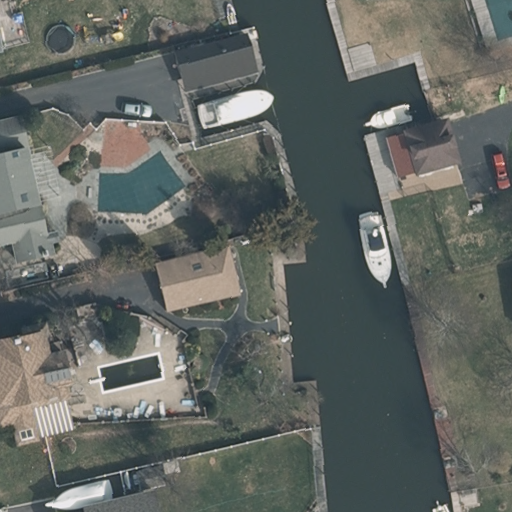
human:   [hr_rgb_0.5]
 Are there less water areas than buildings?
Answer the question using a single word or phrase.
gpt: yes

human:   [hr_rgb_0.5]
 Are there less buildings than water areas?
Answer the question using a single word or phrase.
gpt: no

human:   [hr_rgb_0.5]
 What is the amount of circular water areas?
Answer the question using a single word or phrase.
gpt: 0

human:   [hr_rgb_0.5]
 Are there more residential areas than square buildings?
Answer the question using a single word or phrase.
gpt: no

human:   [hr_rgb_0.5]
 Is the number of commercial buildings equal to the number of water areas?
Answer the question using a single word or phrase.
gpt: no

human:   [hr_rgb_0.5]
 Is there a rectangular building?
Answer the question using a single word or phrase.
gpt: yes

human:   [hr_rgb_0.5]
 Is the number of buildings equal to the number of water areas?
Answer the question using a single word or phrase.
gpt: no

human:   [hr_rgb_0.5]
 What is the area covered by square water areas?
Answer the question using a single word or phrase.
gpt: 0m2

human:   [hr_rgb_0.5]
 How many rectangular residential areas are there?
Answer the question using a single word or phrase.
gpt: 1

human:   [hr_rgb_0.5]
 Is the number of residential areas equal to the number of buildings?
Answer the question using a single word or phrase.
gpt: no

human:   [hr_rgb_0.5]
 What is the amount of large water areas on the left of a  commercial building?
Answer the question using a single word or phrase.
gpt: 0

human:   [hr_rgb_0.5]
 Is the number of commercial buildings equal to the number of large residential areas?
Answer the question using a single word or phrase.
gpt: no

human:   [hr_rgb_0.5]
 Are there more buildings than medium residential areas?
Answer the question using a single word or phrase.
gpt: yes

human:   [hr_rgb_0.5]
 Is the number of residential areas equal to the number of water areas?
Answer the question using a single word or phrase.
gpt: yes

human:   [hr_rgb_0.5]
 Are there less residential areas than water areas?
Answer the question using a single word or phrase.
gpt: no

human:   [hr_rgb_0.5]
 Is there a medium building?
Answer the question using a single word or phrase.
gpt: yes

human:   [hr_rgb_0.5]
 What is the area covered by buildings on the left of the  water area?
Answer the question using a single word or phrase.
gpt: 827m2

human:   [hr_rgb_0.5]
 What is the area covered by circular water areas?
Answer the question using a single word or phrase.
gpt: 0m2

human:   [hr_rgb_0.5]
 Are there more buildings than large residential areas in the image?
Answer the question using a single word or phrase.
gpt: yes

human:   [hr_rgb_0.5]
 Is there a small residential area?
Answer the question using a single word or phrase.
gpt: no

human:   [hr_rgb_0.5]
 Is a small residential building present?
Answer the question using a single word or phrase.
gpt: yes

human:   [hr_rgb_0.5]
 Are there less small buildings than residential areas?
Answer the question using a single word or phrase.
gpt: no

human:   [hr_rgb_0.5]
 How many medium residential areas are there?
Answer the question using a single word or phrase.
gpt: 0

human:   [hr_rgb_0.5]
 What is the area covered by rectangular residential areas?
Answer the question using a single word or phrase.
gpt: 10595m2

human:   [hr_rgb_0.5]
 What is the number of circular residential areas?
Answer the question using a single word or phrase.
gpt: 0

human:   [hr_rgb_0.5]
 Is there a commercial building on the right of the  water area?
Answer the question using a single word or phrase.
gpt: no

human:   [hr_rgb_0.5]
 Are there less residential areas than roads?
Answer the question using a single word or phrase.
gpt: no

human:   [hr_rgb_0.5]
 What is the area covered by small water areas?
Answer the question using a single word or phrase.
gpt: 0m2

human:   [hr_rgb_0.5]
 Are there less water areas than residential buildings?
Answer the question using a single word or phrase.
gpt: yes

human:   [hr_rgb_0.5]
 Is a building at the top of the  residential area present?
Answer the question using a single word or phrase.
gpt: yes

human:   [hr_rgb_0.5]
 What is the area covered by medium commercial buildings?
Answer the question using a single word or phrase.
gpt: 0m2

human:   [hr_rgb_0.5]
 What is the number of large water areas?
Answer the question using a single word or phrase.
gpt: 1

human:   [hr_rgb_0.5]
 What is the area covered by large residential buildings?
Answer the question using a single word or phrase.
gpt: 0m2

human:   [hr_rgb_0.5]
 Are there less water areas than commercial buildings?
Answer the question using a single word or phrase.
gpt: no

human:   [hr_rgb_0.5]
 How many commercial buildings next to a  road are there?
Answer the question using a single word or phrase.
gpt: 0

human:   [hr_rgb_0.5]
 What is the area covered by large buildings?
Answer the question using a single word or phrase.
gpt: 0m2